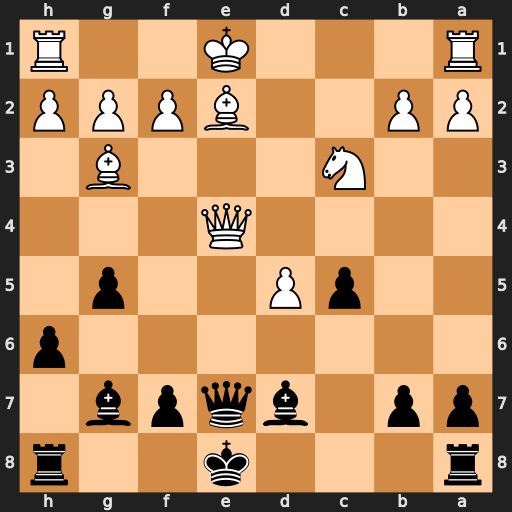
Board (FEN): r3k2r/pp1bqpb1/7p/2pP2p1/4Q3/2N3B1/PP2BPPP/R3K2R
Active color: b
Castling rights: KQkq
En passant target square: -
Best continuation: Bxc3+ bxc3 Qxe4